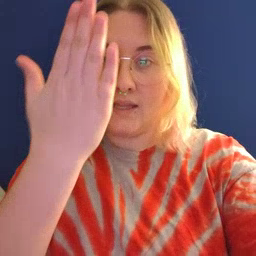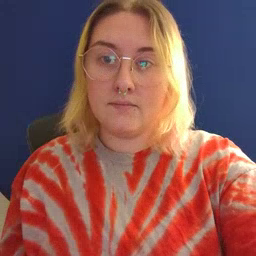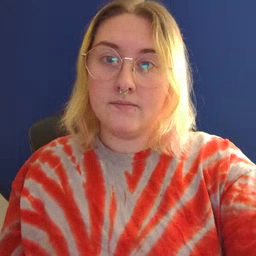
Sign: mitten